Question: In my android app i want user to be logged in through voice but google speech to text always gives wrong result.

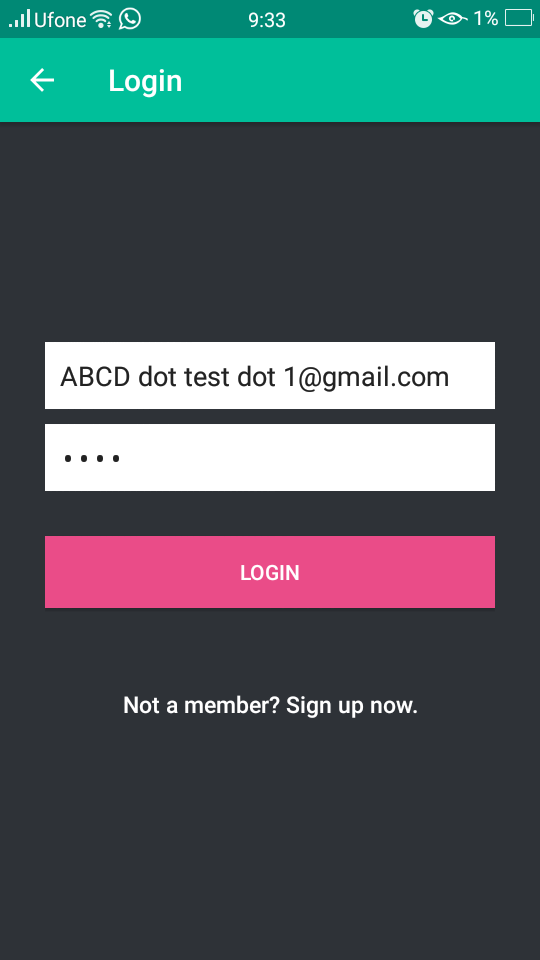
Answer: Speech recognition is still very new tech, and it isn't advanced enough to understand the difference in terms of when to convert the word 'dot' into '.' vs the String literal 'dot'.
In addition, depending on the surroundings (background noise), pronunciation, accent and a lot of other language-related variables, there's a chance it'll misinterpret what you say. The 'dot'->('.'|'dot') is just one example of that.
The same applies with emails, because when you say 'dot', there's a high chance it'll interpret that directly, instead of thinking of it as a character. There's the same with '@' and other non-letter characters.
---
Besides, as <URL>, using speech-to-text for login is not a good idea, considering security problems.